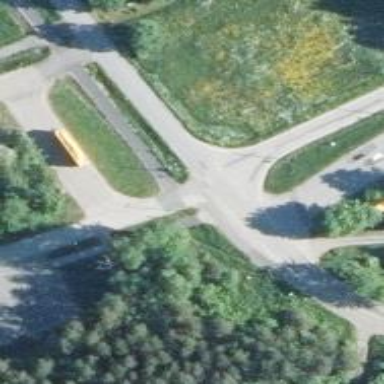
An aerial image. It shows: Asphalt cycleway.